Question: I previously asked the question <URL> in order to find files as fastest as possible. I am using that solution in order to find the file names that match a regular expression.
I was hoping to show a progress bar because with some really large and slow hard drives it still takes about 1 minute to execute. That solution I posted on the other link does not enable me to know how many more files are missing to be traversed in order for me to show a progress bar.
that I was planing traversing. For example when I right click on the folder 'C:\Users' I am able to get an estimate of how big that directory is. If I am able to know the size then I will be able to show the progress by adding the size of every file that I find. In other words the progress = (current sum of file sizes) / directory size
For some reason I have not been able to efficiently get the size of that directory.
Some of the questions on stack overflow use the following approach:

But note that I get an exception and are not able to enumerate the files. I am curios in trying that method on my c drive.
On that picture I was trying to count the number of files in order to show a progress. . I where just trying some of the answers on stack overflow when people asked 'how to get the number of files on a directory' and also people asked 'how the get the size f a directory'.
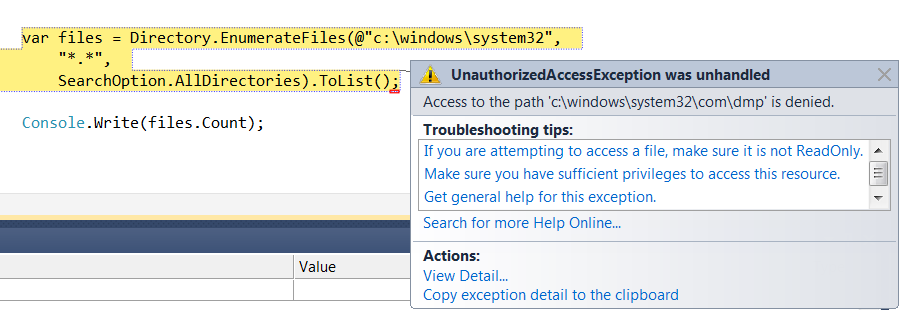
Answer: Solving this is going to leave you with one of a few possibilities...
1. Not displaying a progress
2. Using an up-front cost to compute (like Windows)
3. Performing the operation while computing the cost
If the speed is that important and you expect large directory trees I would lean to the last of these options. I've added an answer on the linked question <URL> that demonstrates a faster means of counting files and sizes than you are currently using. To combine this into a multi-threaded piece of code for option #3, the following can be performed...
'''
static void Main()
{
const string directory = @"C:\Program Files";
// Create an enumeration of the files we will want to process that simply accumulates these values...
long total = 0;
var fcounter = new CSharpTest.Net.IO.FindFile(directory, "*", true, true, true);
fcounter.RaiseOnAccessDenied = false;
fcounter.FileFound +=
(o, e) =>
{
if (!e.IsDirectory)
{
Interlocked.Increment(ref total);
}
};
// Start a high-priority thread to perform the accumulation
Thread t = new Thread(fcounter.Find)
{
IsBackground = true,
Priority = ThreadPriority.AboveNormal,
Name = "file enum"
};
t.Start();
// Allow the accumulator thread to get a head-start on us
do { Thread.Sleep(100); }
while (total < 100 && t.IsAlive);
// Now we can process the files normally and update a percentage
long count = 0, percentage = 0;
var task = new CSharpTest.Net.IO.FindFile(directory, "*", true, true, true);
task.RaiseOnAccessDenied = false;
task.FileFound +=
(o, e) =>
{
if (!e.IsDirectory)
{
ProcessFile(e.FullPath);
// Update the percentage complete...
long progress = ++count * 100 / Interlocked.Read(ref total);
if (progress > percentage && progress <= 100)
{
percentage = progress;
Console.WriteLine("{0}% complete.", percentage);
}
}
};
task.Find();
}
'''
The <URL>.
Depending on how expensive your file-processing task is (the ProcessFile function above) you should see a very clean progression of the progress on large volumes of files. If your file-processing is extremely fast, you may want to increase the lag between the start of enumeration and start of processing.
The event argument is of type <URL> and is a mutable class so be sure you don't keep a reference to the event argument as it's values will change.
Ideally you will want to add error handling and probably the ability to abort both enumerations. Aborting the enumeration can be done by setting "CancelEnumeration" on the event argument.